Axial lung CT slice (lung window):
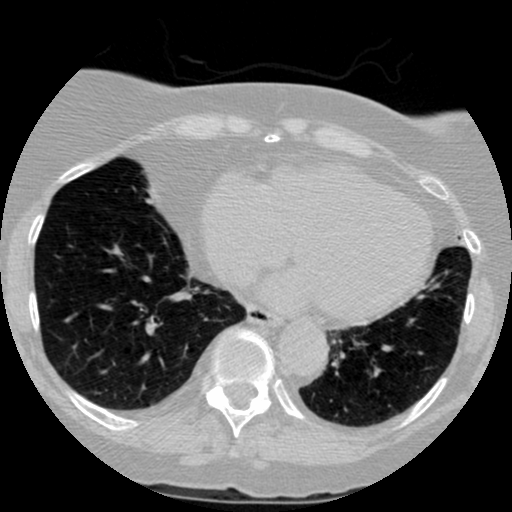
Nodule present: no